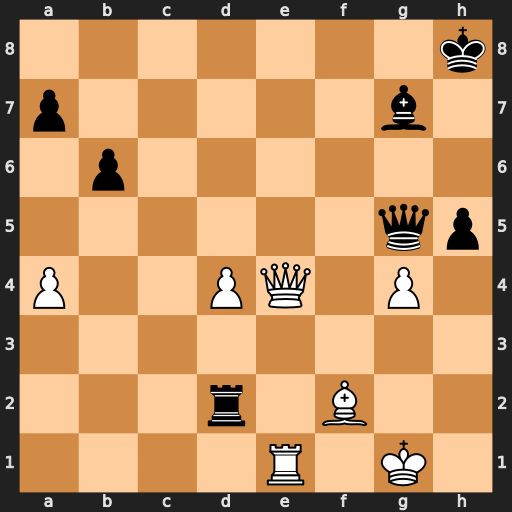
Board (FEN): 7k/p5b1/1p6/6qp/P2PQ1P1/8/3r1B2/4R1K1
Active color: w
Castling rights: -
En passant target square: -
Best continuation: Be3 Qxg4+ Qxg4 hxg4 Bxd2